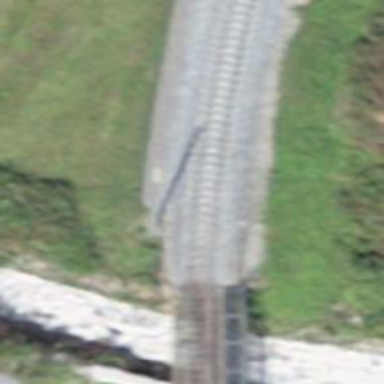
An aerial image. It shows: Narrow-gauge railway bridge with electrified contact line.